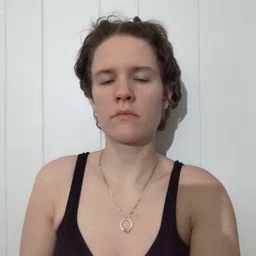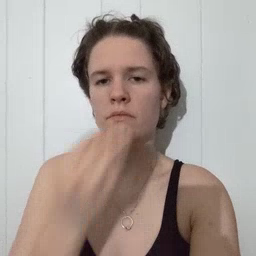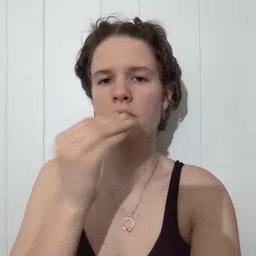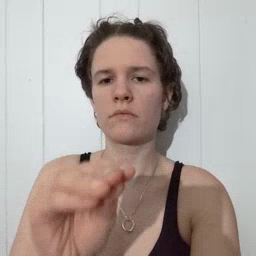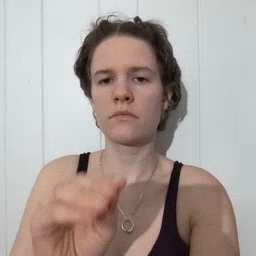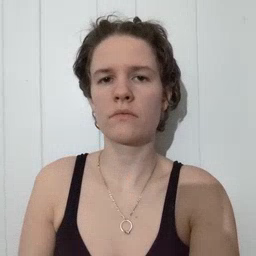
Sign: kiss